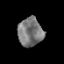
Tissue: prostate
Cell type: T cells
Senescence score: 0.2298
Nuclear area (px): 690
Mean DAPI intensity: 122.242